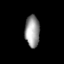
Tissue: lung
Cell type: Endothelial cells
Senescence score: 0.5649
Nuclear area (px): 452
Mean DAPI intensity: 152.657